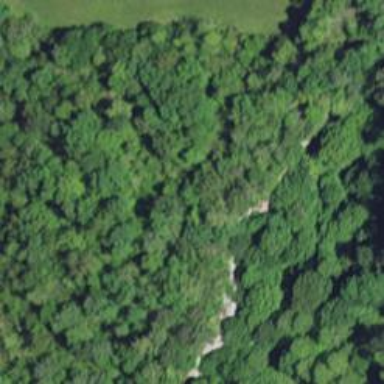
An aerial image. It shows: Crag suitable for climbing located at the edge of cliff.